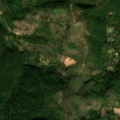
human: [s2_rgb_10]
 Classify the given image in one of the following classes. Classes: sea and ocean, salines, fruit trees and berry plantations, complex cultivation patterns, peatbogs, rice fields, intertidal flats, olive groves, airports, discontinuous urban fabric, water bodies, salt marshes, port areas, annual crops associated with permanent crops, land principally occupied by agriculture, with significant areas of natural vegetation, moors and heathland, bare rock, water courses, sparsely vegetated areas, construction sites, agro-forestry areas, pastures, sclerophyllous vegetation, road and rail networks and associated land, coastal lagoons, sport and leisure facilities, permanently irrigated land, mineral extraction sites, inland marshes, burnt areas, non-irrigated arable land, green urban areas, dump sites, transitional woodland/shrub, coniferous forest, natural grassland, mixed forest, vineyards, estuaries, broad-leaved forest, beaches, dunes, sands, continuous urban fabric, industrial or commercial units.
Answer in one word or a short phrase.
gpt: pastures, land principally occupied by agriculture, with significant areas of natural vegetation, broad-leaved forest